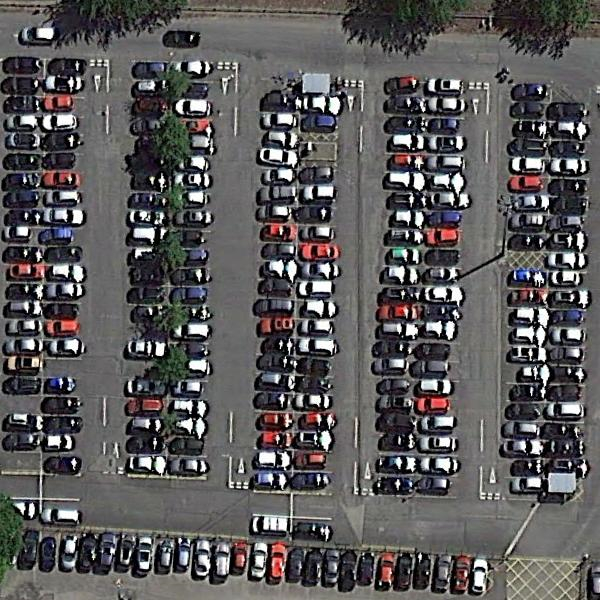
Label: Parking